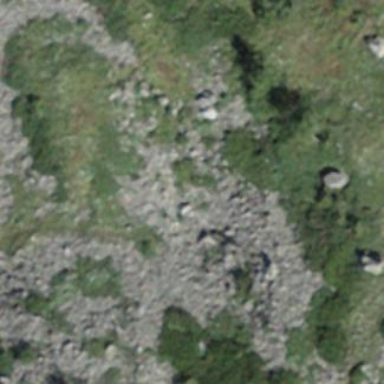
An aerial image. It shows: Natural scree.